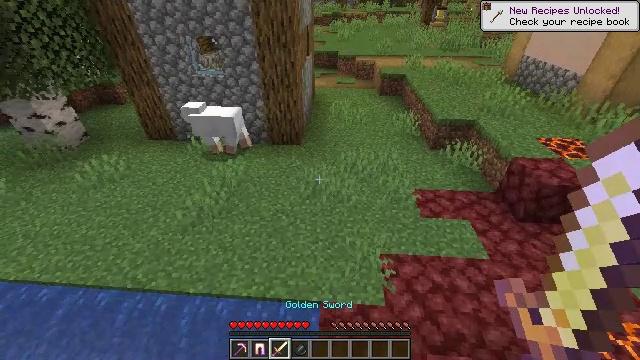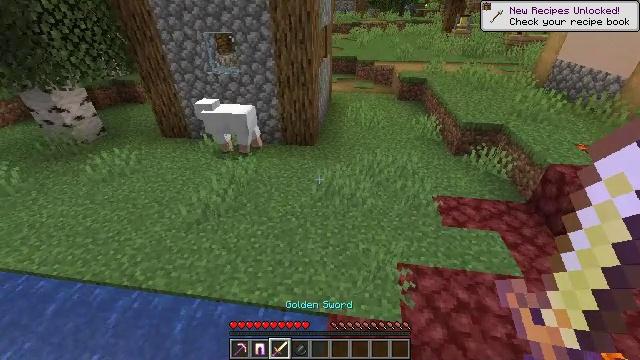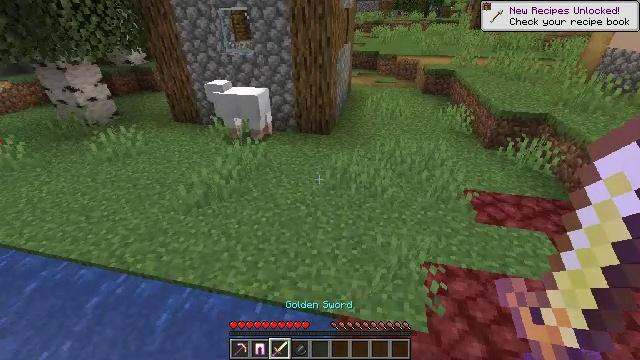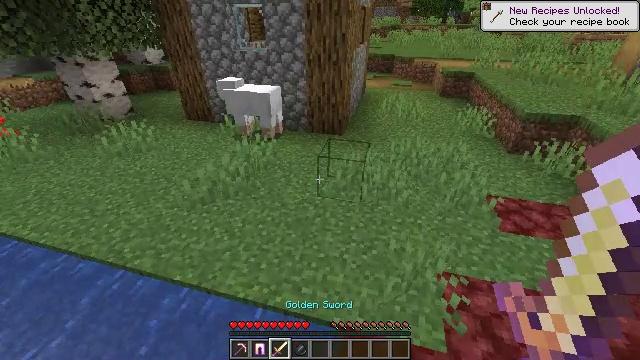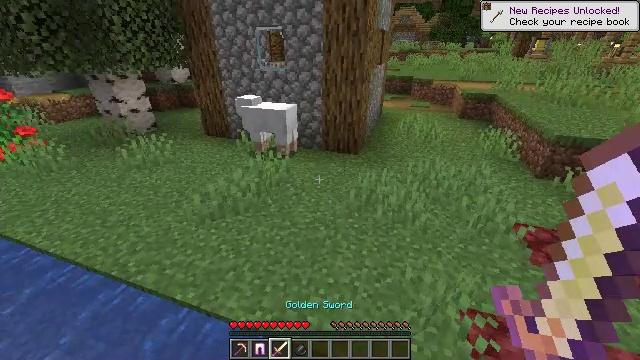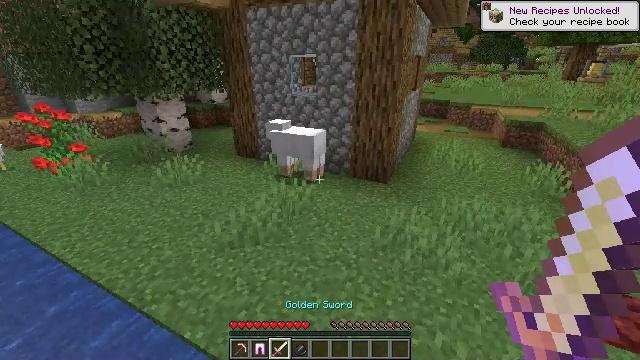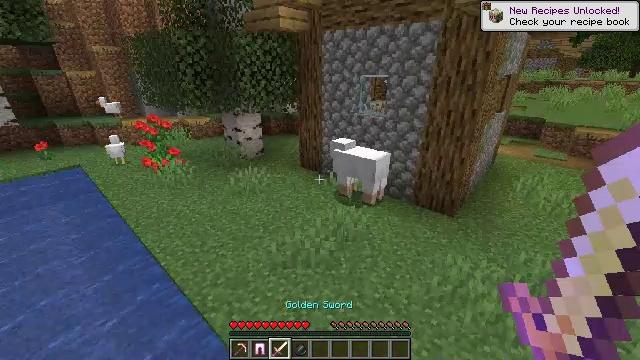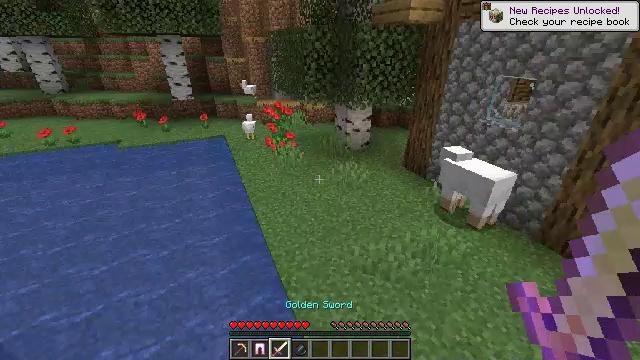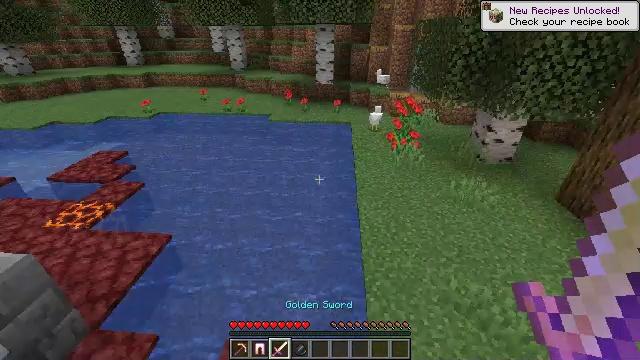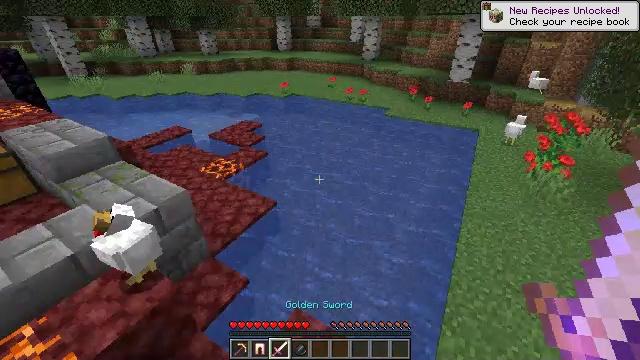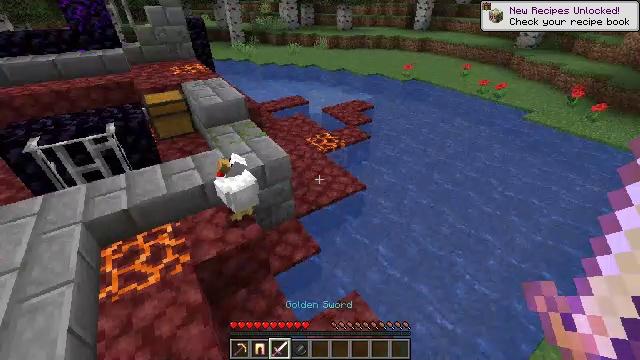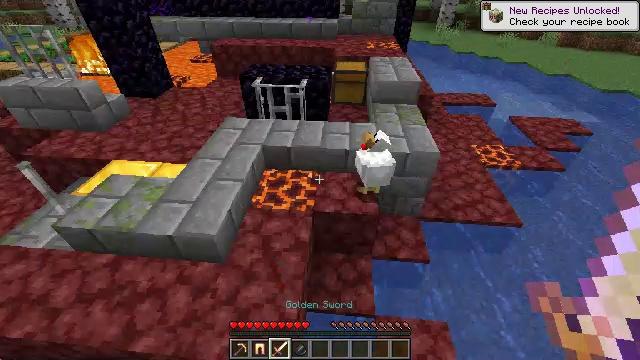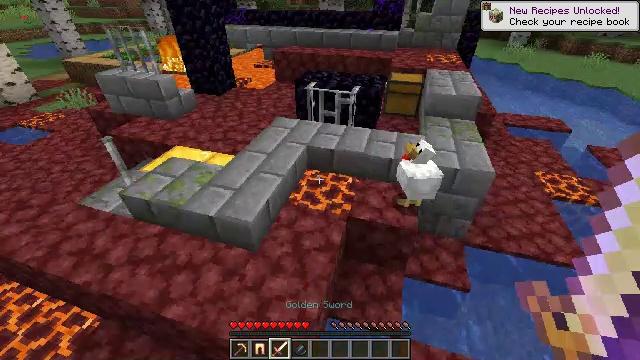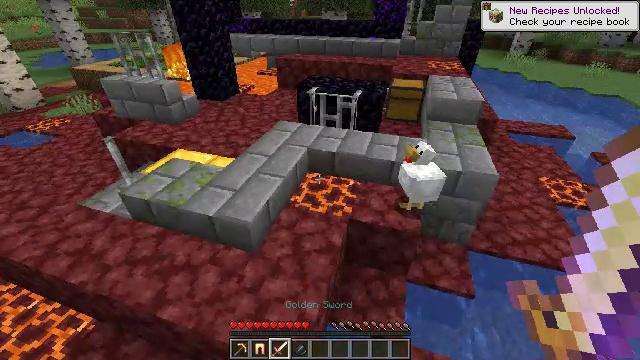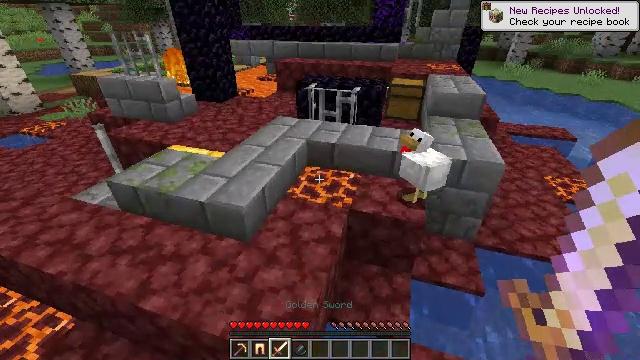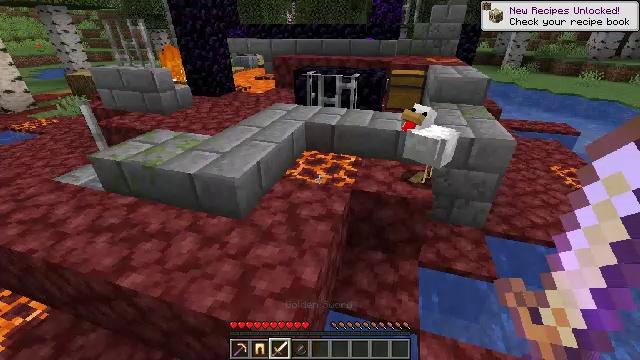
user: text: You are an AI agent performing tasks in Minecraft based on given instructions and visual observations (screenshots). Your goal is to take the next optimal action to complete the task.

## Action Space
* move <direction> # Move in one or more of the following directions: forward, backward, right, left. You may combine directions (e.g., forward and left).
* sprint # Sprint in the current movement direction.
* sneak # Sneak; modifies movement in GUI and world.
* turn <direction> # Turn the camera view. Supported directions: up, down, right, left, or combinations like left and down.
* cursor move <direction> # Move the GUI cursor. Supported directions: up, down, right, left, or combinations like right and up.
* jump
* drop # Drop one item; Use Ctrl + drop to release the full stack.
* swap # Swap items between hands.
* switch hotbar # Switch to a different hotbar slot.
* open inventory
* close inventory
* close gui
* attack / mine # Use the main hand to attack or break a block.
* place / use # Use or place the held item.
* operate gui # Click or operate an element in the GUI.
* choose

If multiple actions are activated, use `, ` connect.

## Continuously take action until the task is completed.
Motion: motion action
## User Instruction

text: Combat the chicken.
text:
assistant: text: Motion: move forward, turn left and up
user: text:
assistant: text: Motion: move forward, turn left
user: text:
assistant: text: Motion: move forward, turn left and up
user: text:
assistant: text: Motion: move forward, turn left and up
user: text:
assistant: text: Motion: move forward, turn left and up, jump
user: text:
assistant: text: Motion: move forward, turn left, jump
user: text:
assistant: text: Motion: move forward, turn left and down, jump
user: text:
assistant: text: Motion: move forward, turn left and down, jump
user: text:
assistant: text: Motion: move forward, turn left and down, jump
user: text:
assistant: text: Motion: move forward, turn left and down
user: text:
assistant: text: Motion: move forward and move left, turn left and down
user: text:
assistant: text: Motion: move forward and move left, turn left and up
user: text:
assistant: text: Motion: move forward and move left, turn up
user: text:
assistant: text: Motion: move forward and move left, turn up
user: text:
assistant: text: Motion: move forward and move left, turn up
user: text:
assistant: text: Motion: move forward and move left, turn right and up
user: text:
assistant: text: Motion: move forward and move left, turn right and up
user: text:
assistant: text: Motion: move forward and move left, turn right
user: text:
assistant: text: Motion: move forward and move left, turn right
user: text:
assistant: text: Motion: move forward and move left, turn right and down, jump
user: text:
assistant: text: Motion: move forward, turn right and down, jump
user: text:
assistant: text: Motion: move forward, turn right, jump
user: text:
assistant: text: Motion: move forward, jump
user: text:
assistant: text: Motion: move forward, jump
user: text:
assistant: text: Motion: move forward, jump
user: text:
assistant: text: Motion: move forward, jump
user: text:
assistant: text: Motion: move forward, jump
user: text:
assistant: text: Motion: move forward, jump
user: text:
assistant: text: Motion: move forward, jump
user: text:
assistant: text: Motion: move forward, jump